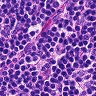
Metastatic tissue present: no